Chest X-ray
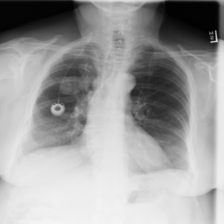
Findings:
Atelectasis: negative
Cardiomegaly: negative
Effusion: negative
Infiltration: negative
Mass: negative
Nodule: positive
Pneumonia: negative
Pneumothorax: negative
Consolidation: negative
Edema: negative
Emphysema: negative
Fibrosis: negative
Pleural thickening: negative
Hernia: negative